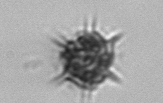
Label: Dictyocha